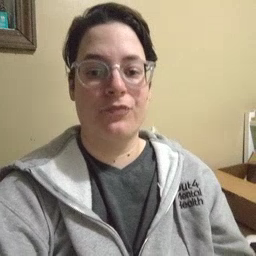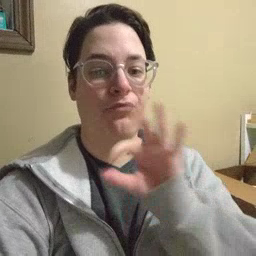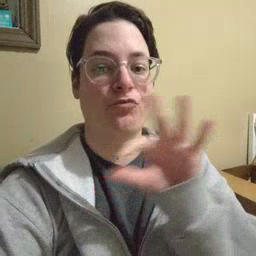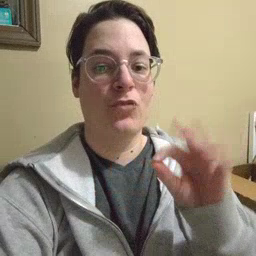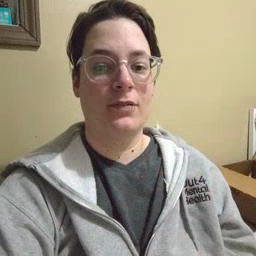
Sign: frenchfries